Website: walmart
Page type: customer-info-address
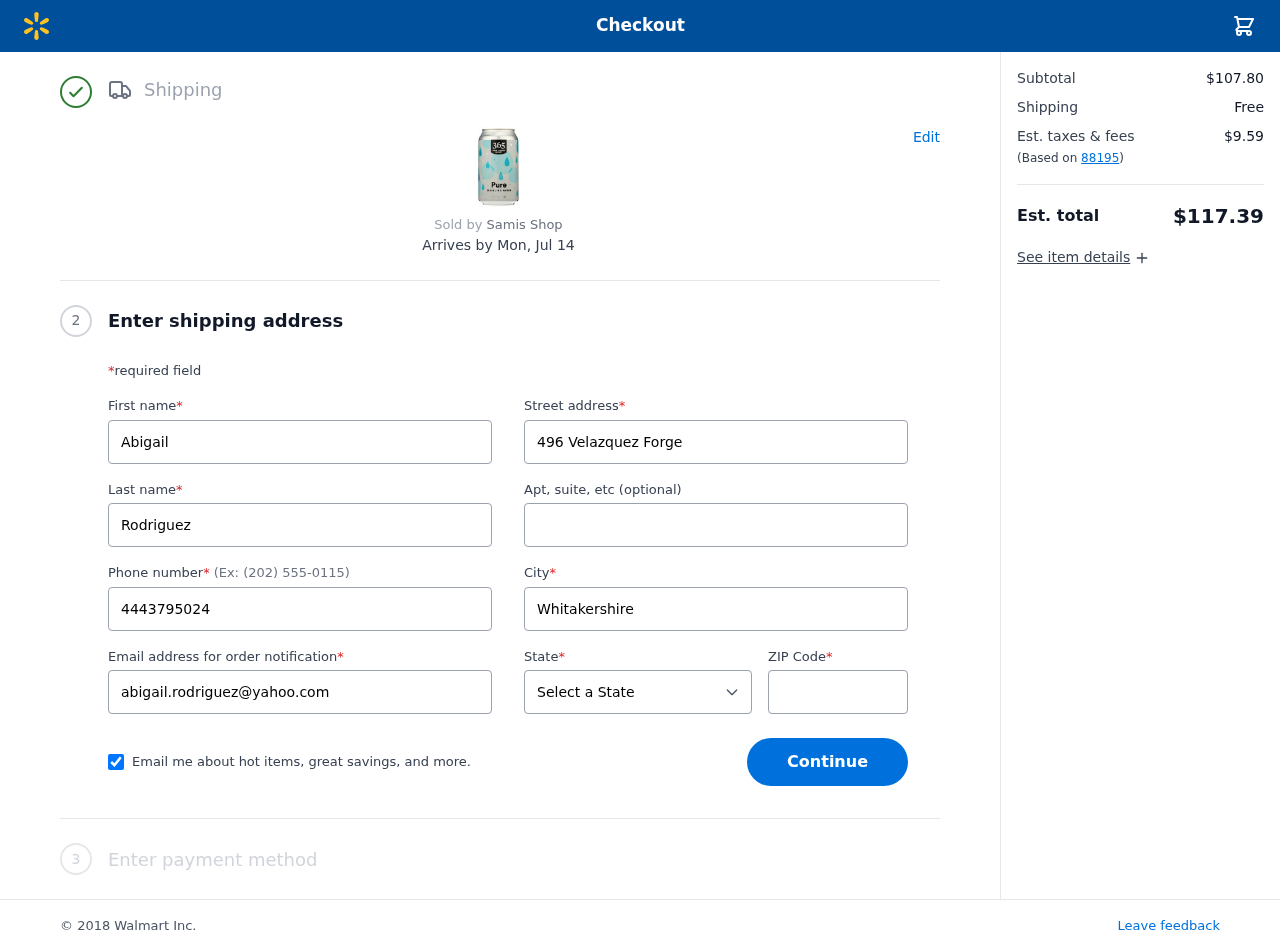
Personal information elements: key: PII_CITY
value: Whitakershire
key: PII_EMAIL
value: abigail.rodriguez@yahoo.com
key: PII_FIRSTNAME
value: Abigail
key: PII_LASTNAME
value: Rodriguez
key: PII_PHONE
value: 4443795024
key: PII_POSTCODE
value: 88195
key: PII_STATE
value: Iowa
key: PII_STREET
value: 496 Velazquez Forge
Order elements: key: ORDER_DELIVERY_DATE
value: Mon, Jul 14
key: ORDER_SUBTOTAL
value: $107.80
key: ORDER_SHIPPING_COST
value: Free
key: ORDER_TAX
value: $9.59
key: ORDER_TOTAL
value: $117.39